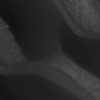
Atmospheric dust classification: not_dusty